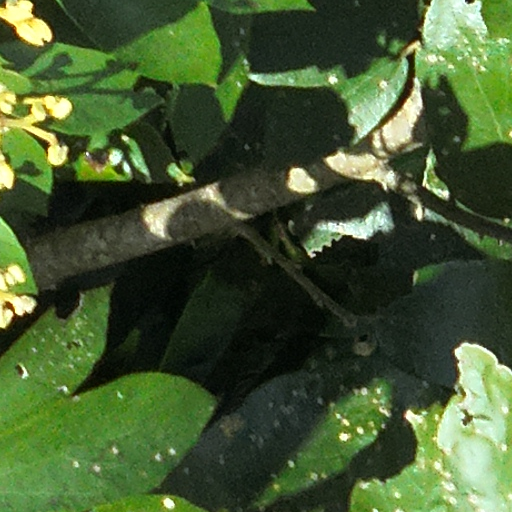
Species: Luehea seemannii
GBIF accepted scientific name: Luehea seemannii
Crown area (m\u00b2): 136.228